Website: crate-barrel
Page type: address-validator
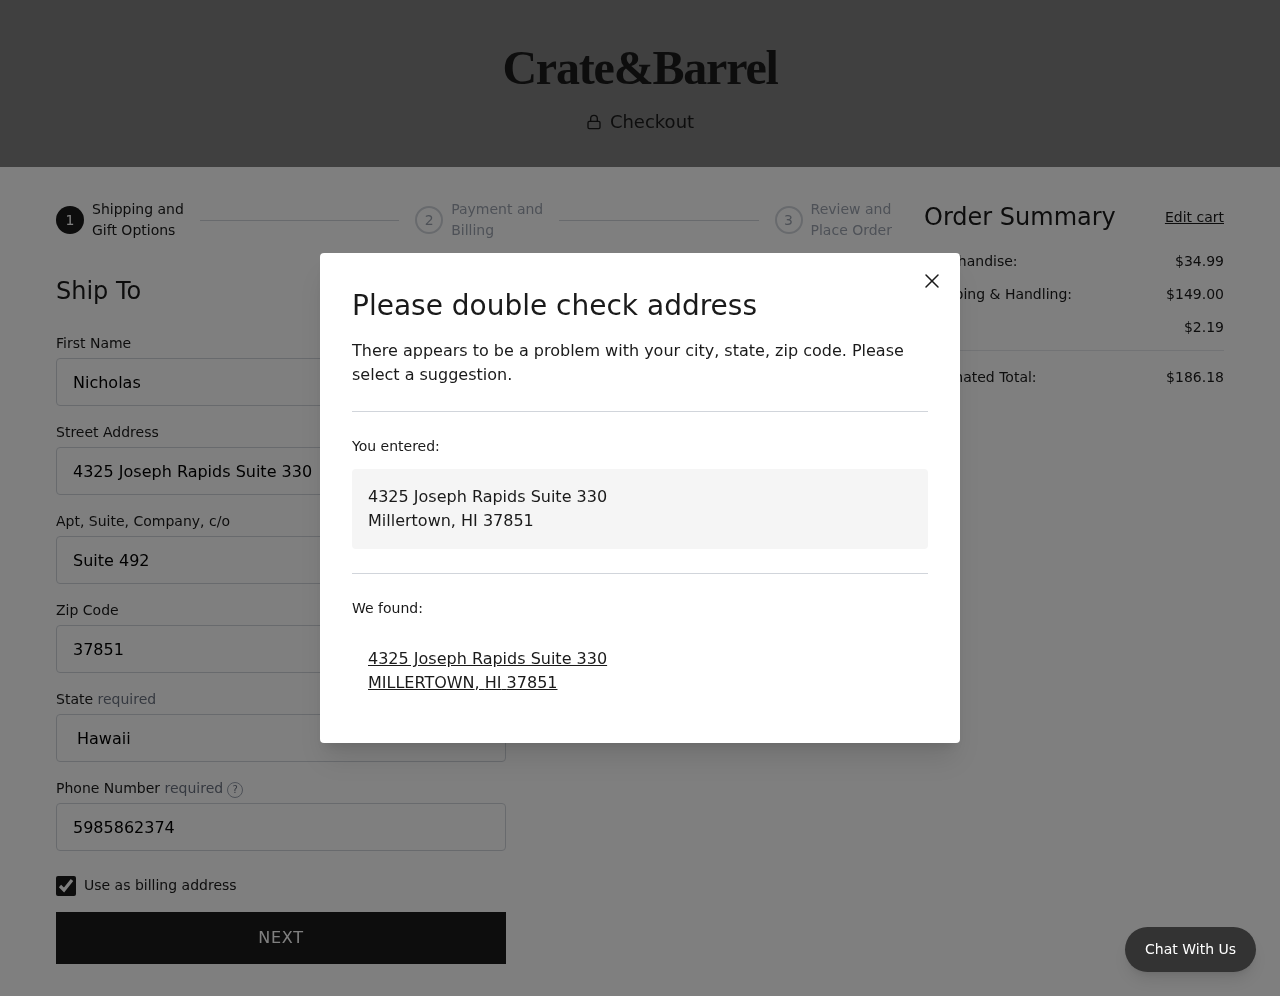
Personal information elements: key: PII_CITY
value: Millertown
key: PII_CITY
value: MILLERTOWN
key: PII_FIRSTNAME
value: Nicholas
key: PII_PHONE
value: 5985862374
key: PII_POSTCODE
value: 37851
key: PII_STATE
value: Hawaii
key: PII_STATE_ABBR
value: HI
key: PII_STREET
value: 4325 Joseph Rapids Suite 330
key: PII_STREET2
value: Suite 492
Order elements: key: ORDER_SUBTOTAL
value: $34.99
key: ORDER_SHIPPING_COST
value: $149.00
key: ORDER_TAX
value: $2.19
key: ORDER_TOTAL
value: $186.18